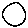
Label: circle